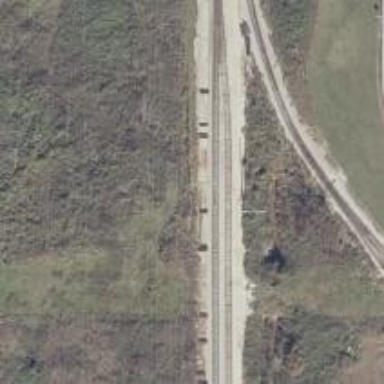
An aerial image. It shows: Railway yard used for servicing trains.